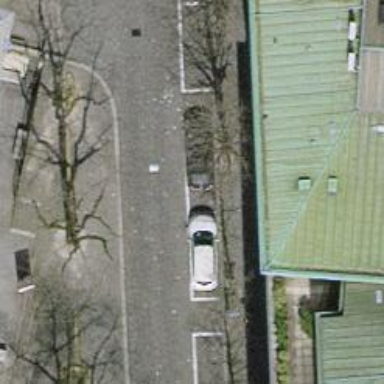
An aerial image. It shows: Urban tree adds touch of nature to the surroundings.